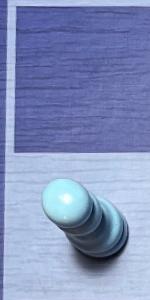
Label: Pawn_White